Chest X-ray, PA view. Patient: 46 years old, sex F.
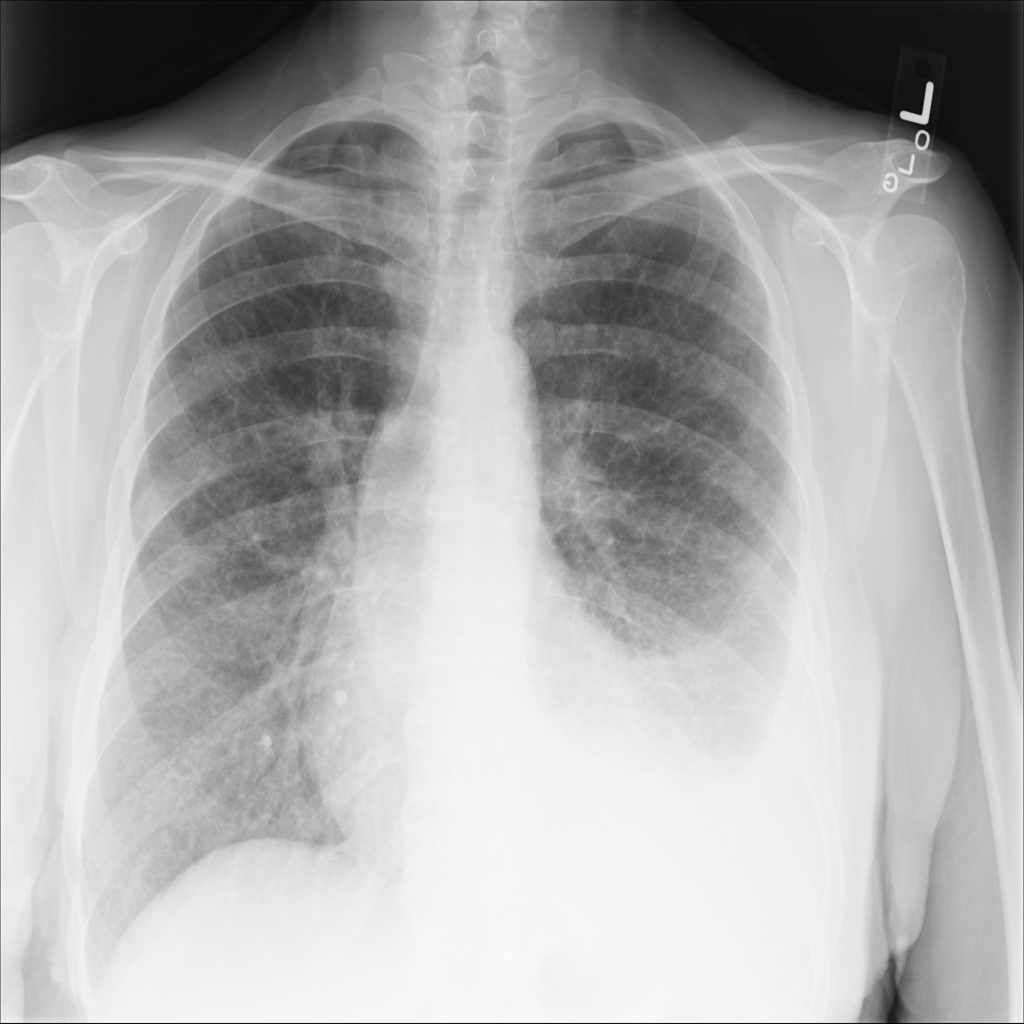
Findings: No Finding